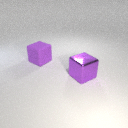
large purple metal cube to the right of large purple rubber cube